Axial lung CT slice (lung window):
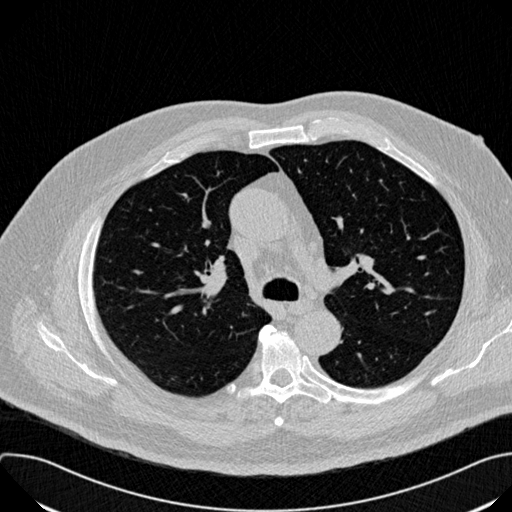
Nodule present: no